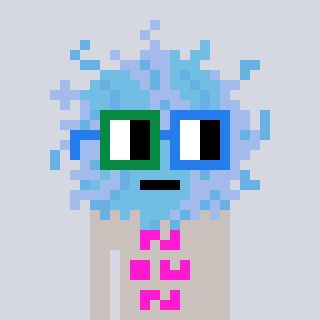
a pixel art character with square green and blue glasses, a lint-shaped head and a foggrey-colored body on a cool background